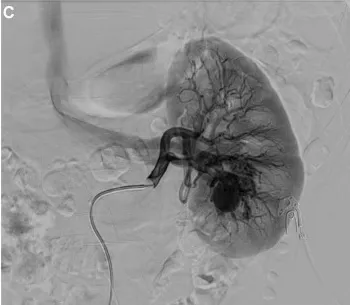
(C) Renal angiography shows the renal aneurysmal sac located in the lower pole of the left renal, which is supplied by a branch of the left renal artery. Early drainage of contrast from the left renal vein is also remarkable.
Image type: radiology (ct)